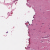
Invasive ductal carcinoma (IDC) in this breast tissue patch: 0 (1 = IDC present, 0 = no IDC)